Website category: sports
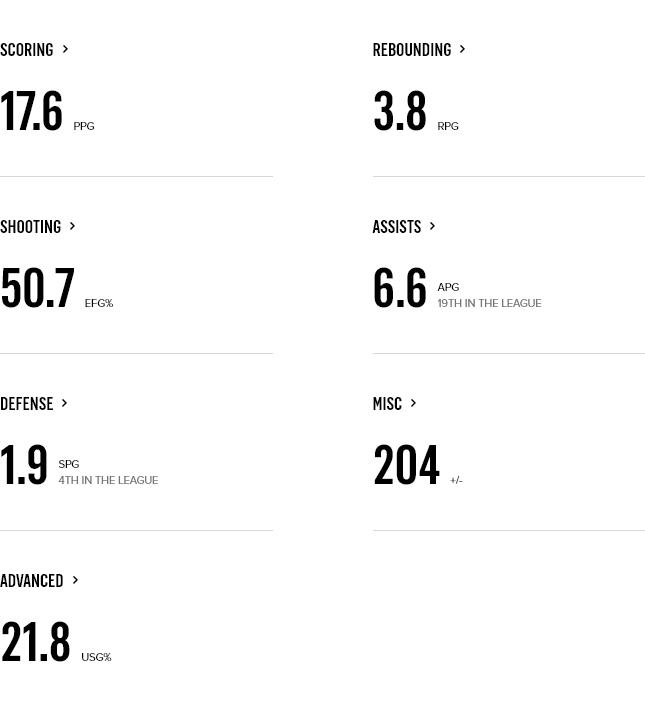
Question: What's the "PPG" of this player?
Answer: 17.6

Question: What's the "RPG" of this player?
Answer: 3.8

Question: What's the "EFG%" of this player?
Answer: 50.7

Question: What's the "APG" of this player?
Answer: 6.6

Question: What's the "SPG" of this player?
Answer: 1.9

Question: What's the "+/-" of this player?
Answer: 204

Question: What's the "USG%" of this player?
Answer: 21.8

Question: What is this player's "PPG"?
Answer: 17.6

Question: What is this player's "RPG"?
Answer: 3.8

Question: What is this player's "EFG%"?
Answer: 50.7

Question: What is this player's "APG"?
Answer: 6.6

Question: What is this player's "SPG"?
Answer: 1.9

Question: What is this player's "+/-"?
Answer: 204

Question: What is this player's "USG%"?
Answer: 21.8

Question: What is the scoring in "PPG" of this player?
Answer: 17.6

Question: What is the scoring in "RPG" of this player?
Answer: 3.8

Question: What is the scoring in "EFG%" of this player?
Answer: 50.7

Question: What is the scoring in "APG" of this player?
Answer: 6.6

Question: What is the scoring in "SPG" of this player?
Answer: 1.9

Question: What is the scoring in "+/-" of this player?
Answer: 204

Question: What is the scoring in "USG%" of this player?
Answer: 21.8

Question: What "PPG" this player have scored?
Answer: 17.6

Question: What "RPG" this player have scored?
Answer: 3.8

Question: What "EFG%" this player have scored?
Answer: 50.7

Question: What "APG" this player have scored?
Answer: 6.6

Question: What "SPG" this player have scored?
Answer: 1.9

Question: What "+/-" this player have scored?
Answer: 204

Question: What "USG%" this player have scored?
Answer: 21.8

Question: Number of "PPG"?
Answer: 17.6

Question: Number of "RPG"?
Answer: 3.8

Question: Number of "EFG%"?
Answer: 50.7

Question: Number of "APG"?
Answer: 6.6

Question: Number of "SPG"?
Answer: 1.9

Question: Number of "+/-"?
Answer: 204

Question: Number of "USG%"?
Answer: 21.8

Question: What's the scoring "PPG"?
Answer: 17.6

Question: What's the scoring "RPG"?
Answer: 3.8

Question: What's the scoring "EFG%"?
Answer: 50.7

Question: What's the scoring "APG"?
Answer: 6.6

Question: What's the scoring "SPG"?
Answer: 1.9

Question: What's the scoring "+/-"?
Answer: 204

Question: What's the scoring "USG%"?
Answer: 21.8